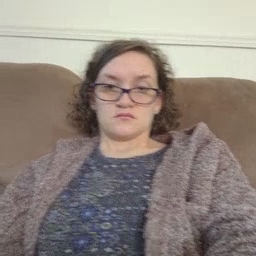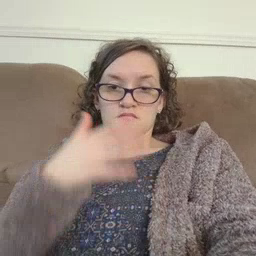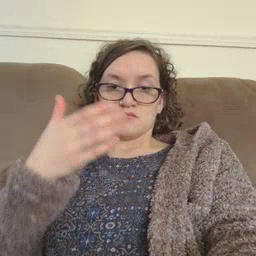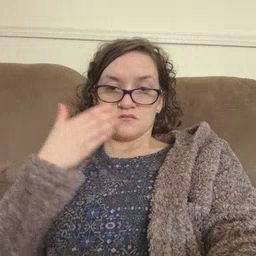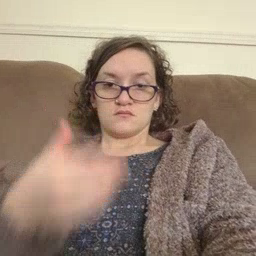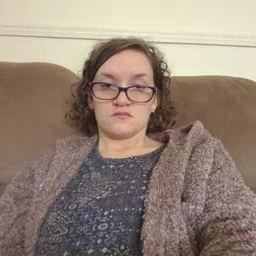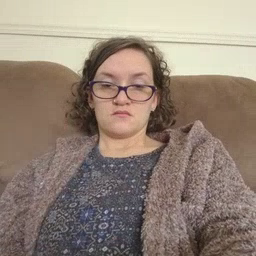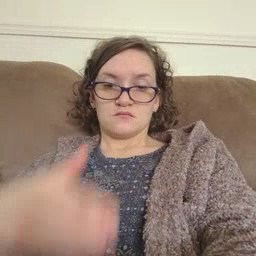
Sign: cereal